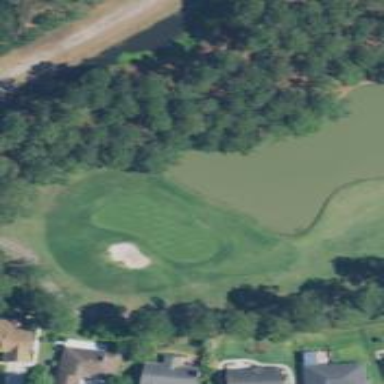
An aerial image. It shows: View of golf hole.